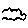
Label: cloud